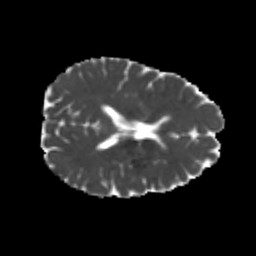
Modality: MD
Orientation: axial
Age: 25
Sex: female
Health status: healthy
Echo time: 0.074 s